Question: What type must I make my file name to use it as an argument to 'ifstream.open()'?
'''
int main(int argc, char *argv[]) {
string x,y,file;
string file = argv[1];
ifstream in;
in.open(file);
in >> x;
in >> y;
...
'''
With this code, I get the following error:
'''
main.cpp|20|error: no matching function for call to 'std::basic_ifstream<char,
std::char_traits<char> >::open(std::string&)'|
gcc\mingw32.4.1\include\c++
stream|525|note: candidates are: void std::basic_ifstream<_CharT,
_Traits>::open(const char*, std::_Ios_Openmode) [with _CharT = char, _Traits = std::char_traits<char>]|
'''
UPDATE:
i get this error

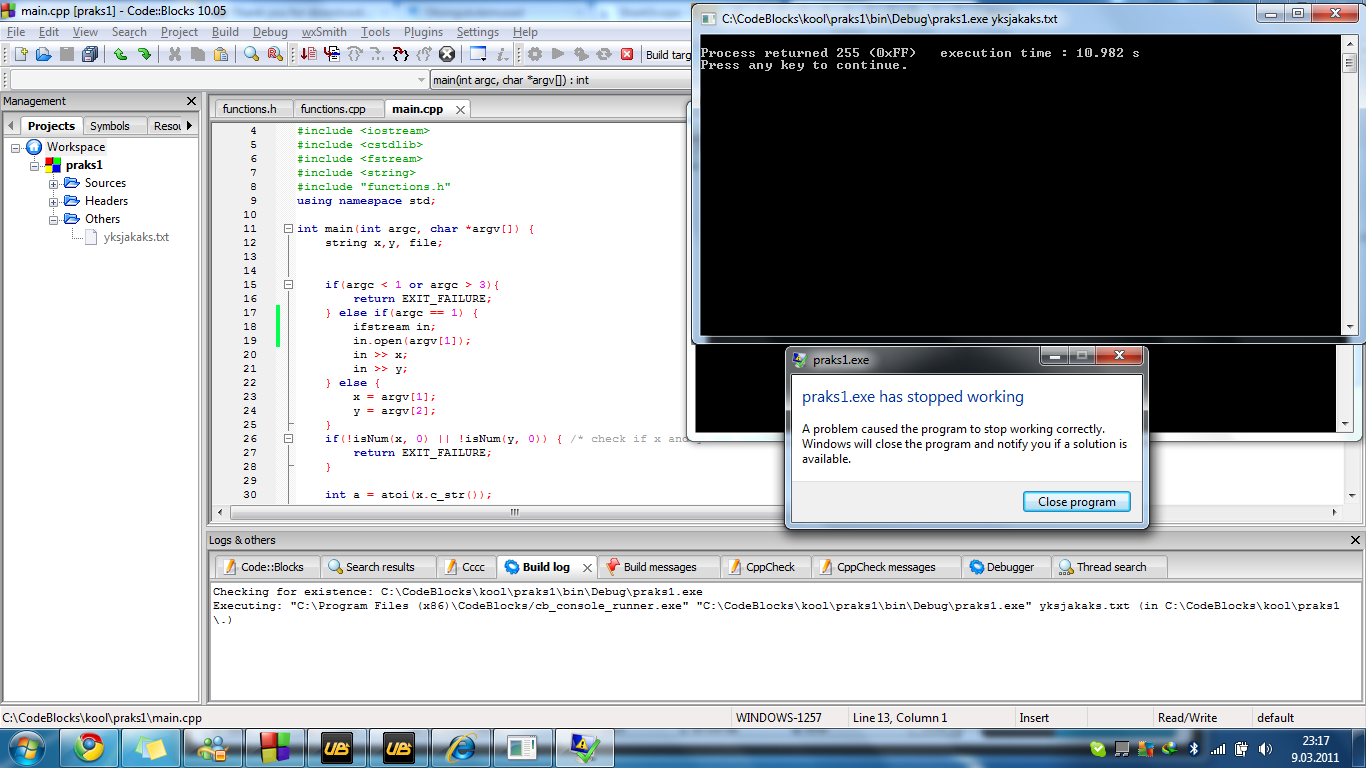
Answer: The constructor takes a const char* (http://www.cplusplus.com/reference/iostream/ifstream/ifstream/) so you should do it like this:
'''
in.open(argv[1]);
'''
or if you really want to use the file string variable, then
'''
in.open(file.c_str());
'''